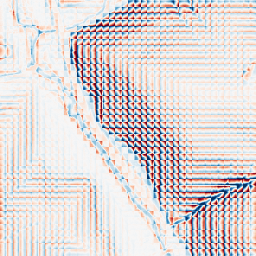
Category: wavelet
Decomposition family: wavelet_dwt
Decomposition parameters: wavelet: haar
level: 3
Upsampling method: quadratic
Upsampling parameters: scale: 4
Upsampling scale: 4